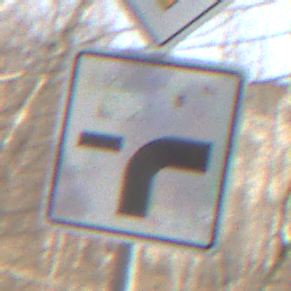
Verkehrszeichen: VerlaufVorfahrtsstrasse9
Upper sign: Vorfahrtsstrasse
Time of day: MorningAfternoon
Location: Outdoor (Nature)
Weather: Clear
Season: Winter
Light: Natural